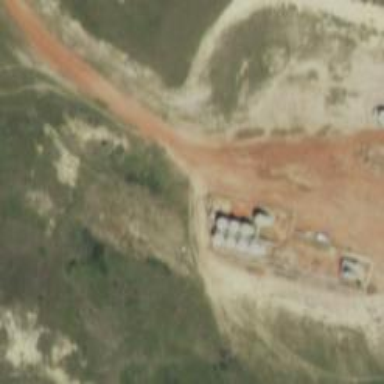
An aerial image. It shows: Storage tank that is man-made.